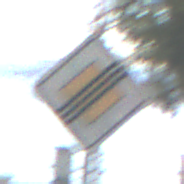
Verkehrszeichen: EndeVorfahrtsstrasse
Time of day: MorningAfternoon
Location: Roofed (Urban)
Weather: PartlyCloudy
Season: NotSpecified
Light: Natural